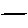
Label: line